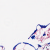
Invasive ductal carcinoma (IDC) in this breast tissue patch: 0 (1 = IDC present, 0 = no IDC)